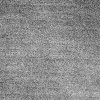
Atmospheric dust classification: dusty